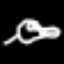
Label: frog